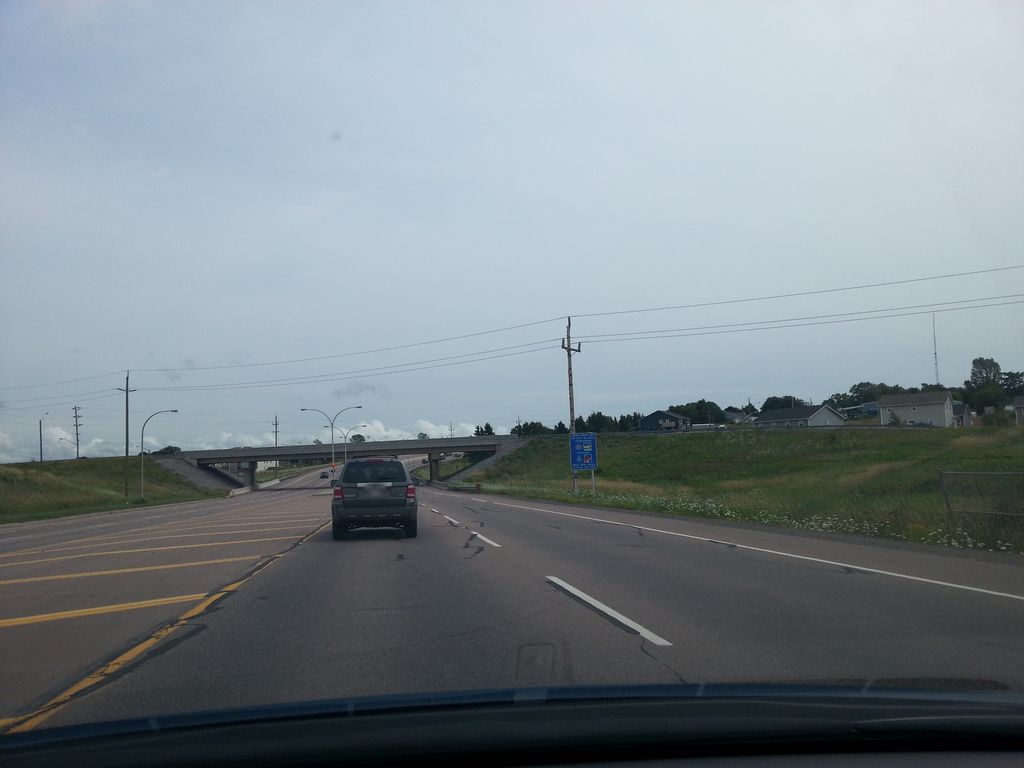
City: charlottetown